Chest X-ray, AP view. Patient: 22 years old, sex M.
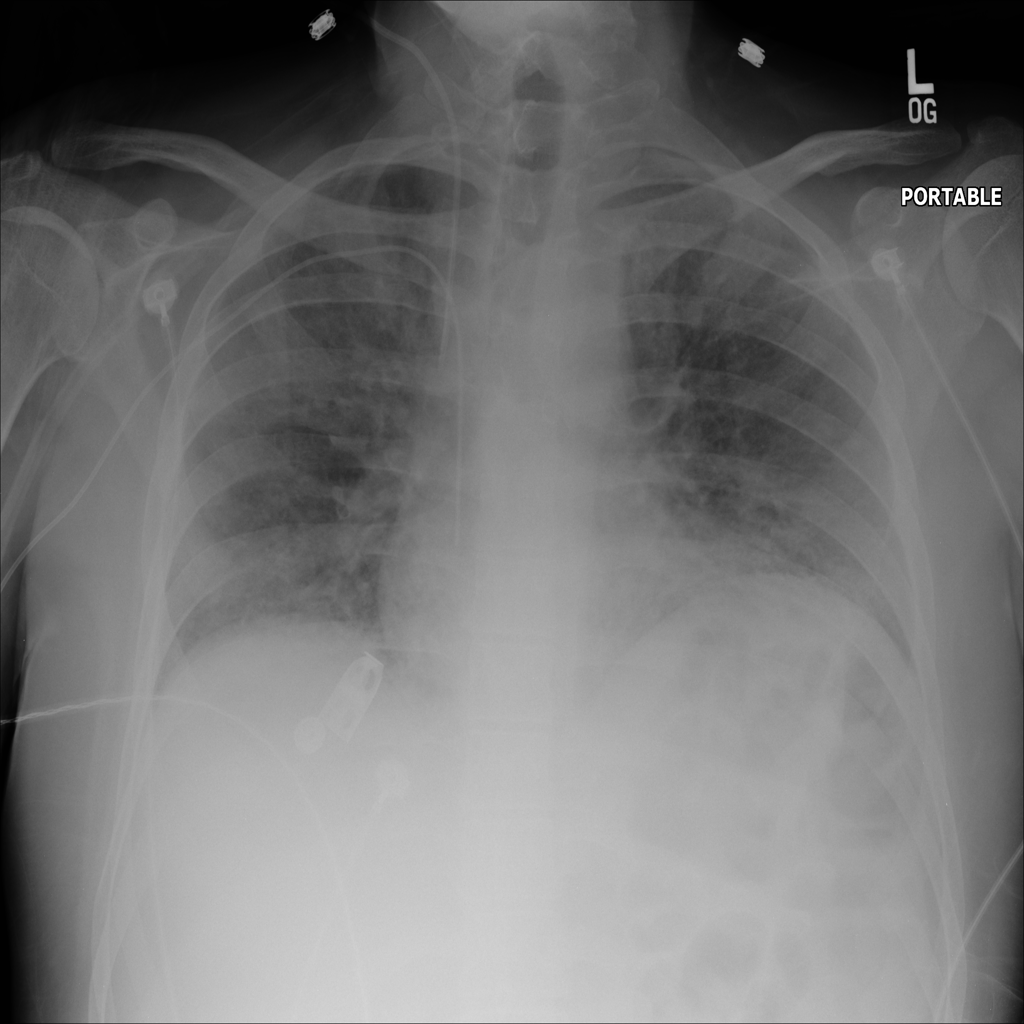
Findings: Infiltration